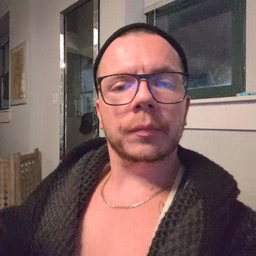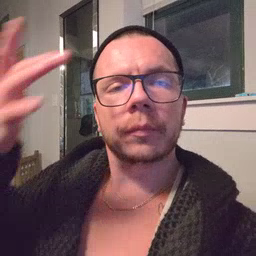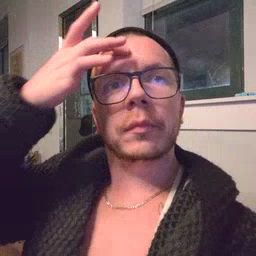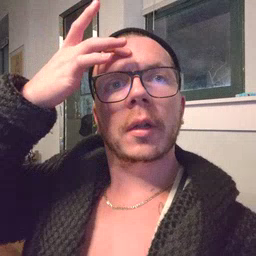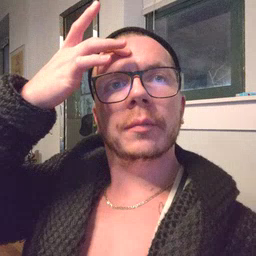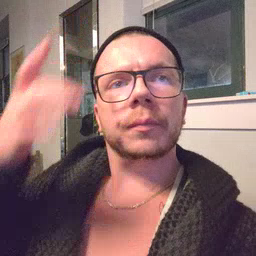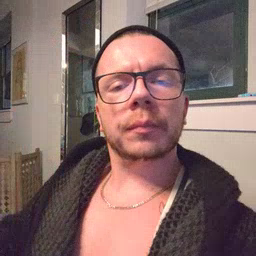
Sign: sick